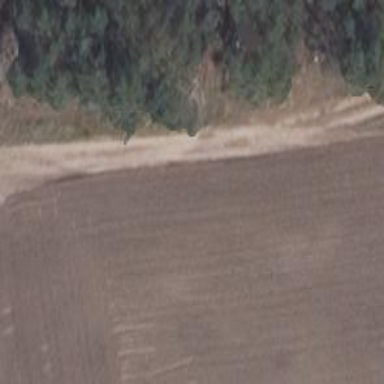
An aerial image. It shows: Track road with grade4 tracktype.